Interaction volume radius: 5 \u00c5
Interaction volume height: 15 \u00c5
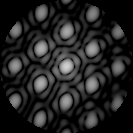
Disorder parameter: 0.1056